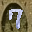
Label: 7